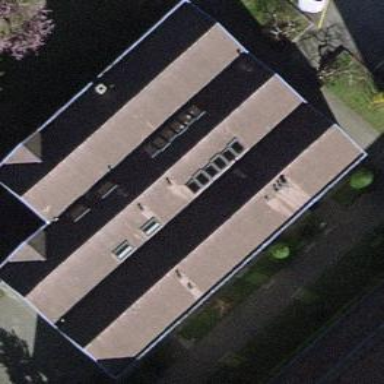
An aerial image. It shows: Office building.